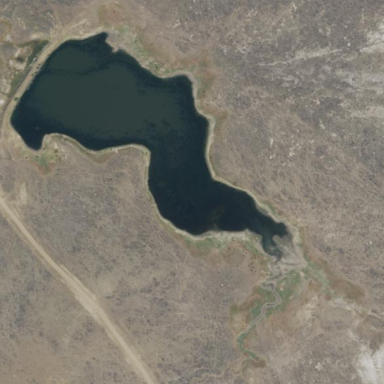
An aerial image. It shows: Reservoir.